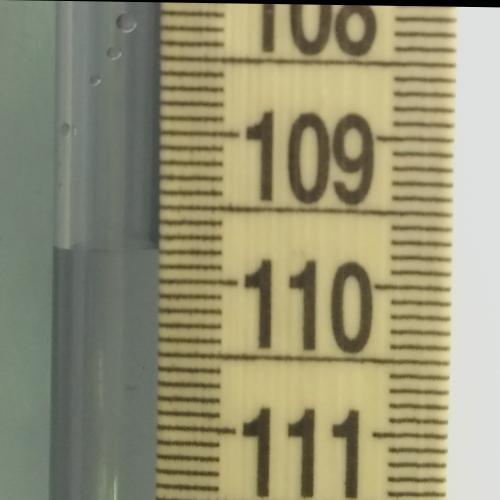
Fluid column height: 109.8 cm